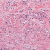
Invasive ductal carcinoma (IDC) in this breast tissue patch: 1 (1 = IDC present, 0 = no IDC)